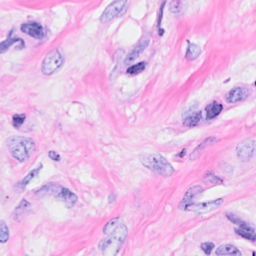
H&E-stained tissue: Breast